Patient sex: M
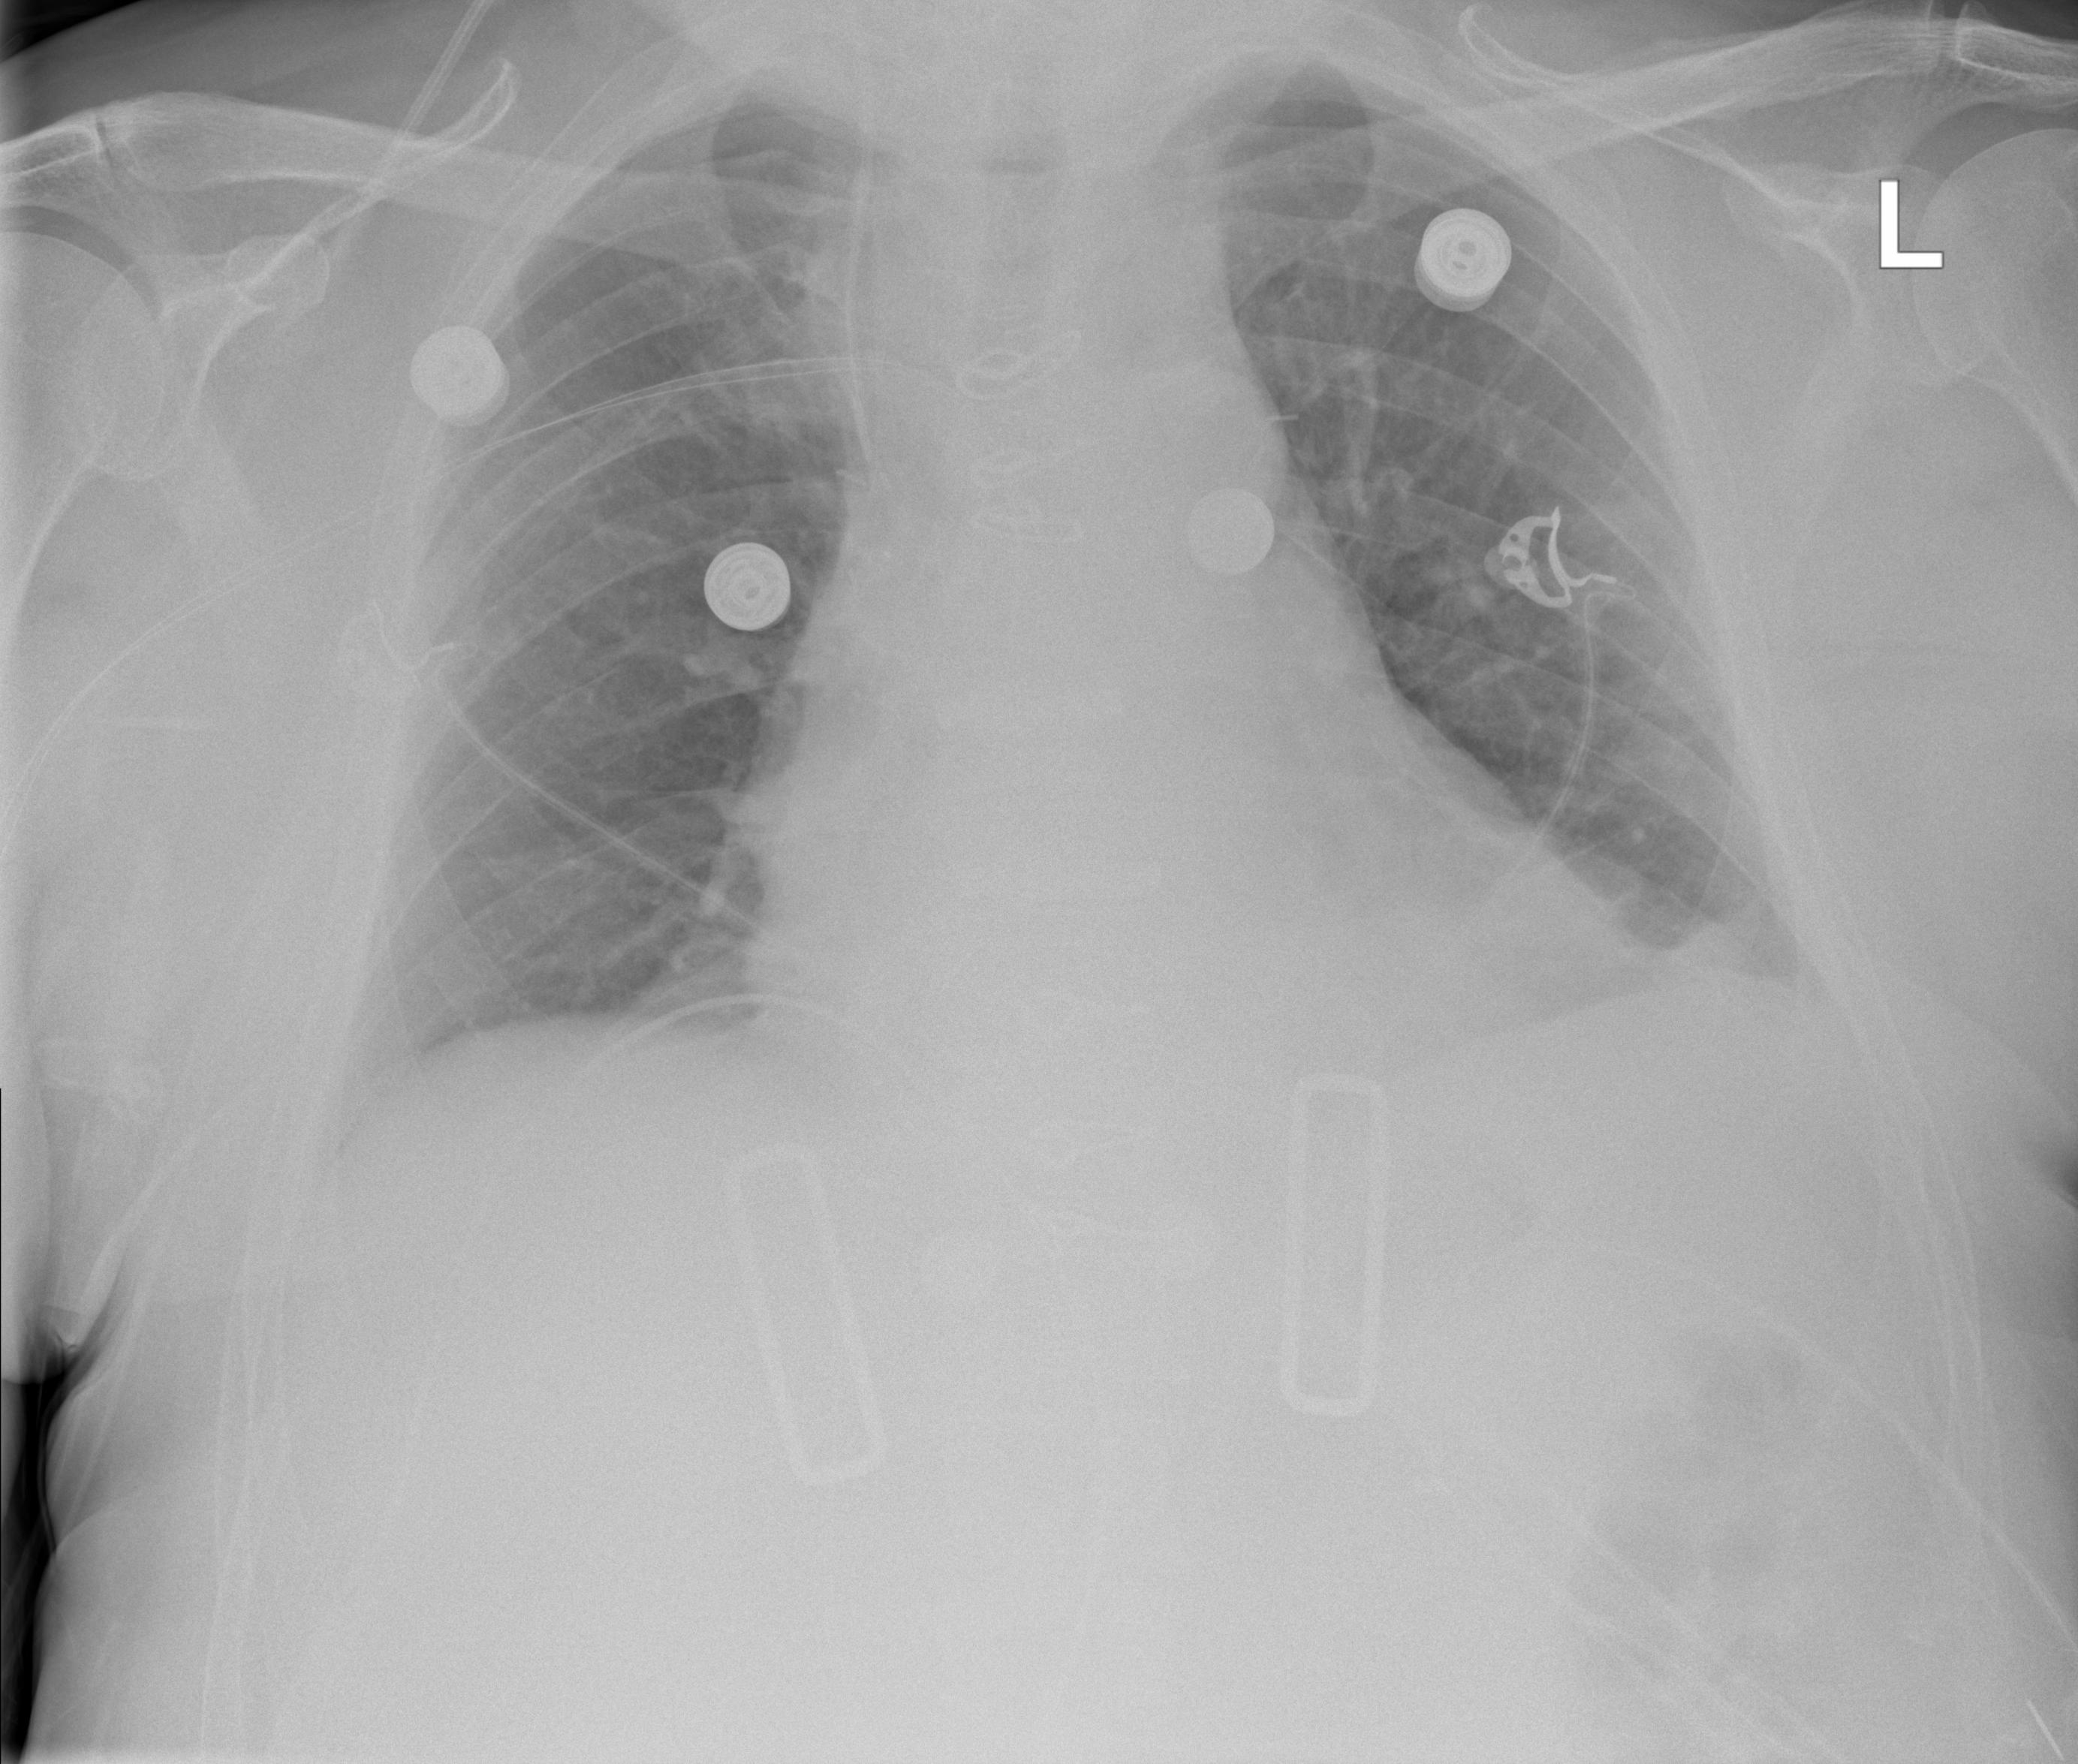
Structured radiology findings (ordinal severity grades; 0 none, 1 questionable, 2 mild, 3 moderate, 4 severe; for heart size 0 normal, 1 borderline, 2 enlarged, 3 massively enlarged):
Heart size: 1
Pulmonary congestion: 1
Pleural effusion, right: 0
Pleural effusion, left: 2
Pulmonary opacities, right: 0
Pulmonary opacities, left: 0
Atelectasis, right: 0
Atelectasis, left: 2